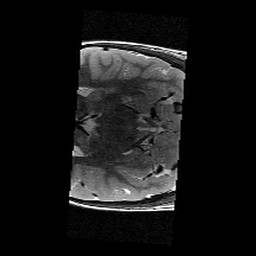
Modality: T2w
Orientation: axial
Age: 10
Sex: male
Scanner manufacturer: siemens
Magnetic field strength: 3 T
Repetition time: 9.23 s
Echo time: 0.067 s